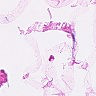
Metastatic tissue present: no